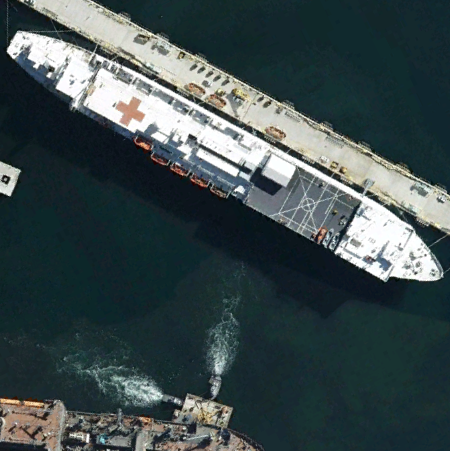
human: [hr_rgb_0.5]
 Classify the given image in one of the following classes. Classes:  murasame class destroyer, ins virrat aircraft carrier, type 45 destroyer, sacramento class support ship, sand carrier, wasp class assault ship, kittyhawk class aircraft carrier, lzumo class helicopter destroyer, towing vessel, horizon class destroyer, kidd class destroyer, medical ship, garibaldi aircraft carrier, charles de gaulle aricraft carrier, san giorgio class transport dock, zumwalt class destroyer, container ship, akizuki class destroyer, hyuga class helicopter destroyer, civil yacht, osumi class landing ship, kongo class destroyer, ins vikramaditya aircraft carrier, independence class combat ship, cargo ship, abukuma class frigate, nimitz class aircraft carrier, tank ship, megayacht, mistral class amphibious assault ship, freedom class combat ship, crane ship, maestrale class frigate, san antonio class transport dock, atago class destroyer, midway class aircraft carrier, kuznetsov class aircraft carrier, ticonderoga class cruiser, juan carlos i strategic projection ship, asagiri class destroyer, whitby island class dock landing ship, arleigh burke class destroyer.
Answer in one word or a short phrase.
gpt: Medical ship